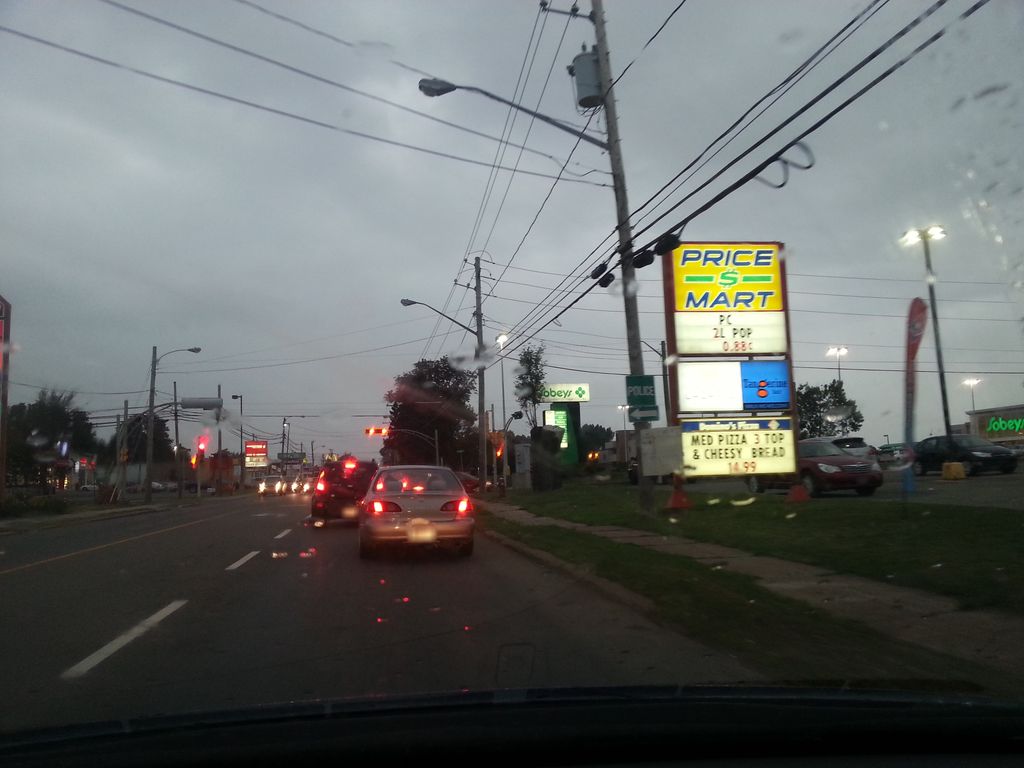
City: charlottetown